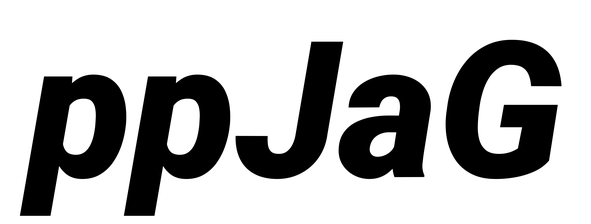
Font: Roboto-Italic_Black_Italic